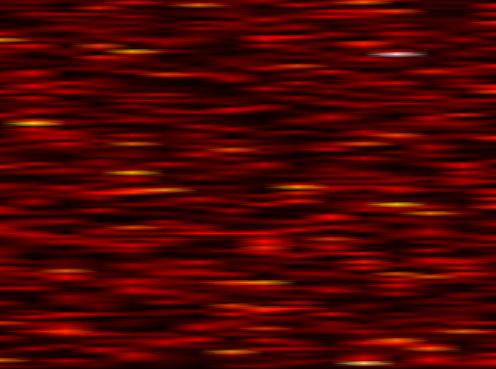
Label: FBMC